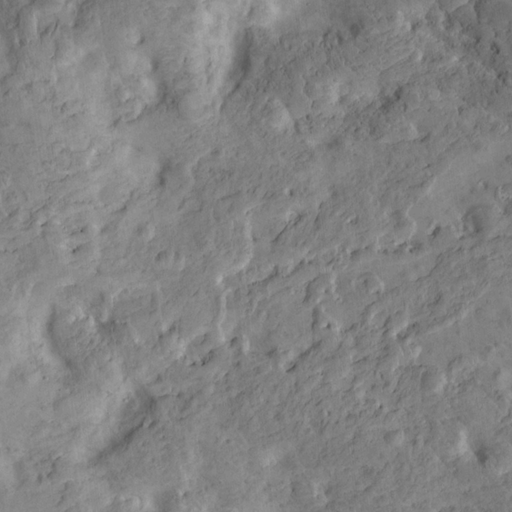
Objects detected: cone